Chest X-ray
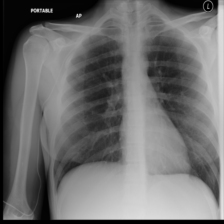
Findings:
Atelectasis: negative
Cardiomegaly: negative
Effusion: negative
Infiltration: negative
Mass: negative
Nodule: negative
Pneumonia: negative
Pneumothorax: negative
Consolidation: negative
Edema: negative
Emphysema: negative
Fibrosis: negative
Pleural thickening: negative
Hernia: negative